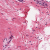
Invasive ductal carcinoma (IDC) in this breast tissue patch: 0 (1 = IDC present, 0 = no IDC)